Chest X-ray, AP view. Patient: 41 years old, sex F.
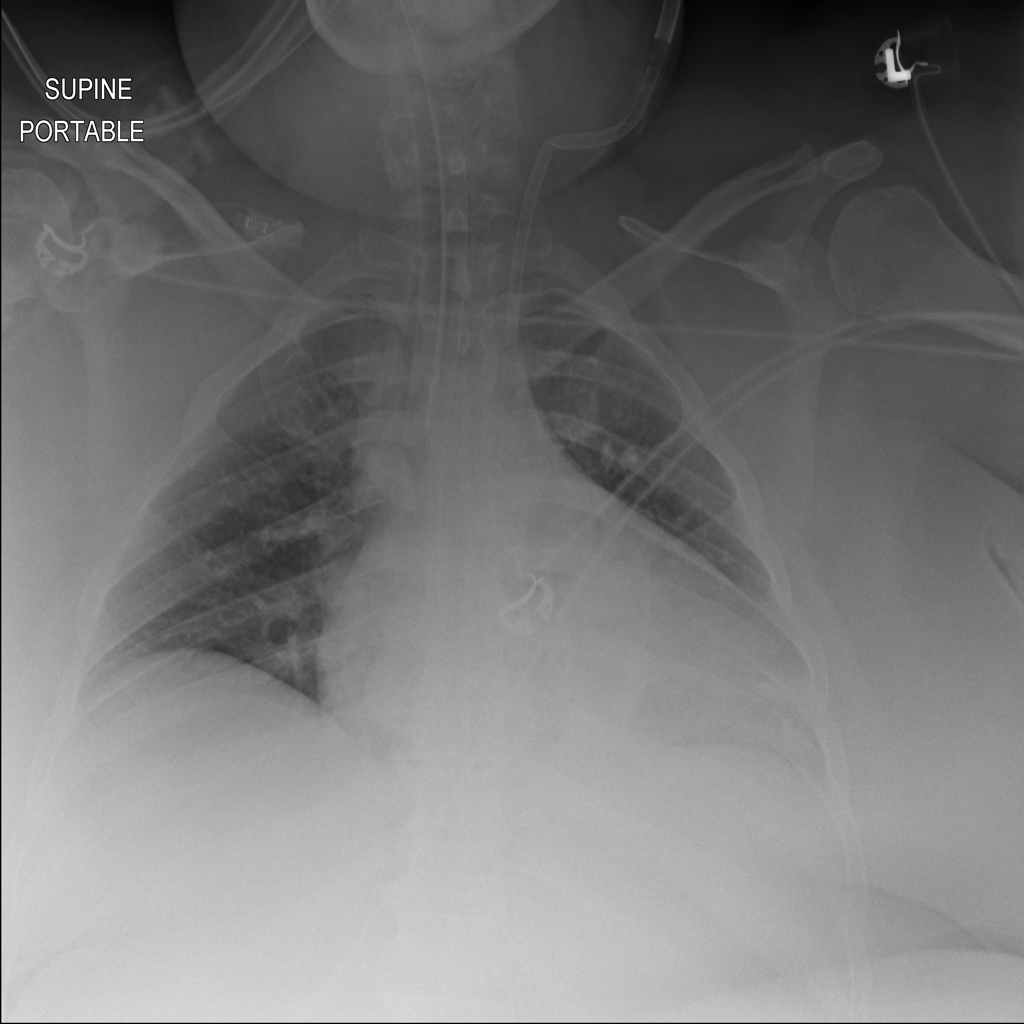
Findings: Atelectasis